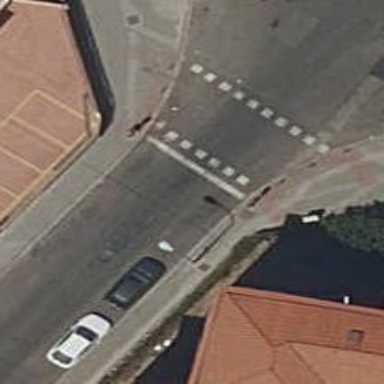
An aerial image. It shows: Footway with traffic signals at crossing.